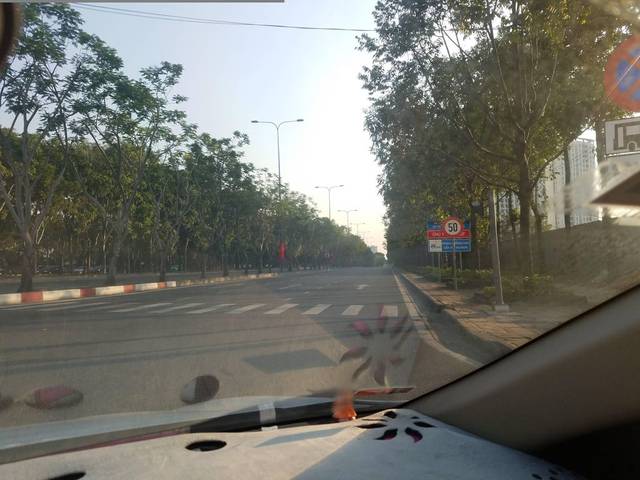
Region: Vietnam
Coordinates: 10.782, 106.74